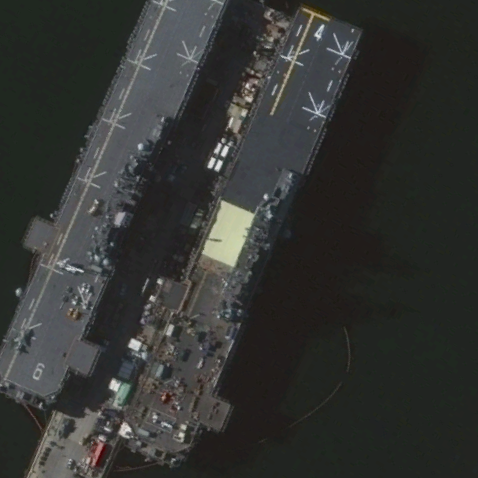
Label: assault